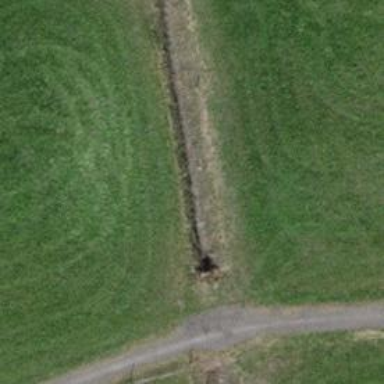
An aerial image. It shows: Drain passing through culvert tunnel.